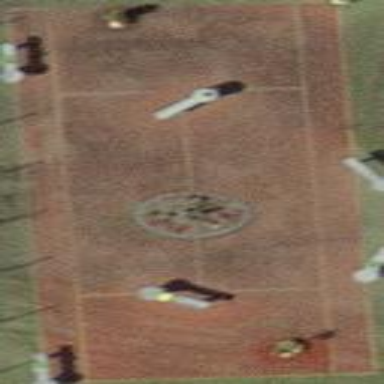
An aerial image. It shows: Tennis court on pitch.